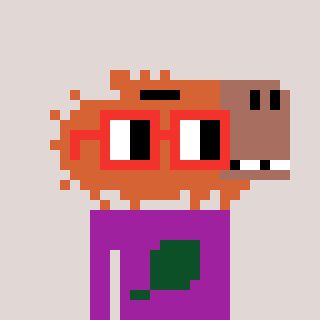
a pixel art character with square red glasses, a capybara-shaped head and a magenta-colored body on a warm background